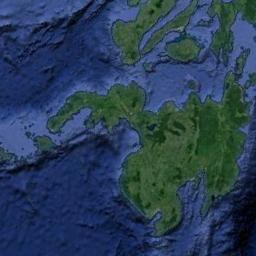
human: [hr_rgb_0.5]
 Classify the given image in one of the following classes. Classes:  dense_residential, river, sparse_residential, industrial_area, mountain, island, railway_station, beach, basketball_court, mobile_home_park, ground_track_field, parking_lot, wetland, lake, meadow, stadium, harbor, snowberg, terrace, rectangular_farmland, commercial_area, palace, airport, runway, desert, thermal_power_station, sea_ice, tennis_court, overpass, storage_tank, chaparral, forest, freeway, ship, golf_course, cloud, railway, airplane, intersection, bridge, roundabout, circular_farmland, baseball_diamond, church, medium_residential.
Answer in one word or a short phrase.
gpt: island